Question: I have a very odd problem that I only observe with Safari, on a touchpad.
When scrolling down, my navbar fades in / down via CSS transition. If I happen to scroll back up, thus removing the class responsible for the transition, the navbar gets stuck visually in the wrong place, only on safari. The CSS / styles say the correct values, and even the hover/click handlers are in the right place.
That is, In the image below, my mouse is hovering at the blank white area, while the navbar stuck below gets highlighted.
There are several odd things about this:
- - -
Any suggestions on how to fix this?

Relevant CSS
'''
.is-sticky-slide-down {
@include experimental(animation, fadeInDown .3s ease-out 0s);
}
@-webkit-keyframes fadeInDown {
0% {
opacity: 0;
-webkit-transform: translateY(-20px);
transform: translateY(-20px);
}
100% {
opacity: 1;
-webkit-transform: translateY(0);
transform: translateY(0);
}
}
'''
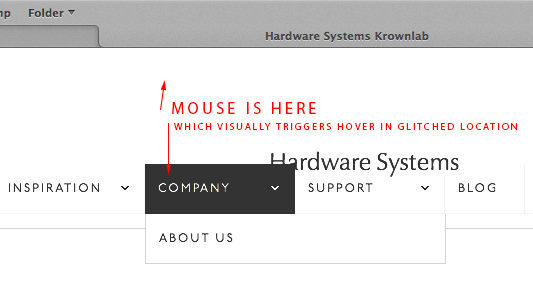
Answer: The problem was due to enabling '-webkit-backface-visibility: hidden' on elements. Removing this "fix" for hover glitches (like twitching opacity fades) fixed the other glitches on Safari.
To be clear, the fix is to '-webkit-backface-visibility' from affected elements.